Question: I need to make like this

with this mark-up
'''
<ol>
<li>
<h2>Lorem ipsum dolor sit amet</h2>
<h3>consectetuer adipiscing elit</h3></li>
<li>
<h2>Lorem ipsum dolor sit amet</h2>
<h3>consectetuer adipiscing elit</h3>
</li>
<li>
<h2>Lorem ipsum dolor sit amet</h2>
<h3>consectetuer adipiscing elit</h3>
</li>
</ol>
'''
But I'm unable to make H2, h3 inline with Digit
See Jsfiddle here <URL>
Is my tag selection OK, or are there any better way?
How to get desired positioning?
You can try in my jS fiddle example
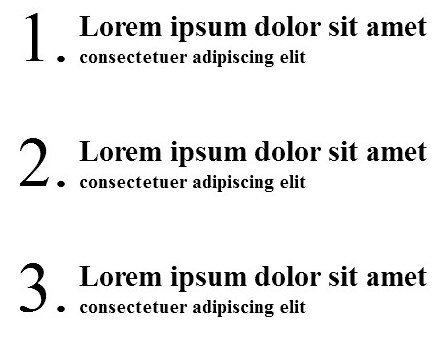
Answer: I think you are looking for this:
'''
li {font-size:70px;padding-top:40px;}
h2 {font-size:30px;margin-top:-30px; position: absolute}
h3 {font-size:20px;margin-top:0;}
'''
Give 'h2' an 'absolute' position with negative 'margin-top'.
See <URL>.